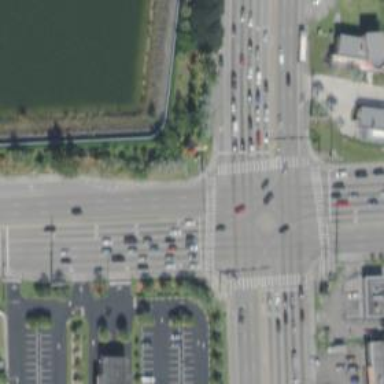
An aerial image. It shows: Marked road crossing.